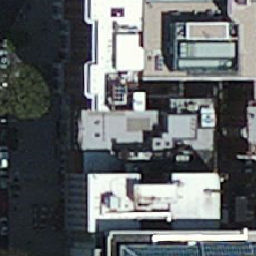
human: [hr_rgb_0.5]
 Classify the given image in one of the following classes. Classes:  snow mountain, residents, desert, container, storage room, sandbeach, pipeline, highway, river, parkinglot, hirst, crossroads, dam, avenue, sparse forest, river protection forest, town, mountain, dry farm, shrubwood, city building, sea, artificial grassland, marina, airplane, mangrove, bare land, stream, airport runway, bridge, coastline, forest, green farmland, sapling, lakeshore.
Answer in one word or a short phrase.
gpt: city building